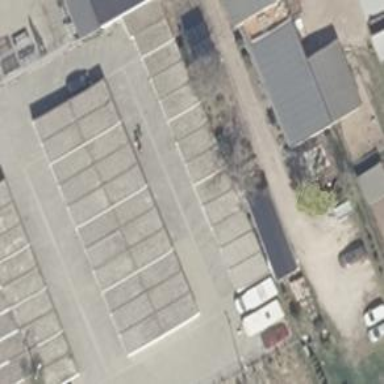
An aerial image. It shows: Group of garages.